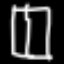
Label: pants